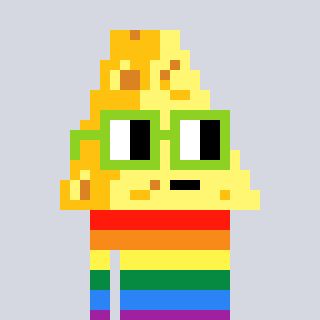
a pixel art character with square light green glasses, a cheese-shaped head and a bege-colored body on a cool background